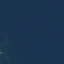
Land use / land cover class: SeaLake